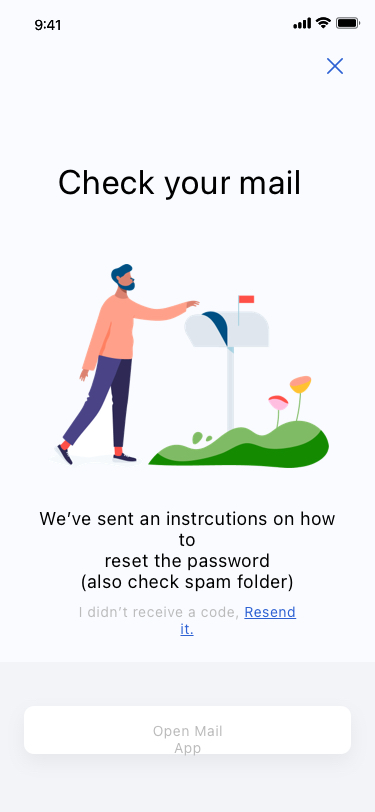
Text in this UI design:
Check your mail
We’ve sent an instrcutions on how to
reset the password
(also check spam folder)
I didn’t receive a code, Resend it.
Open Mail App